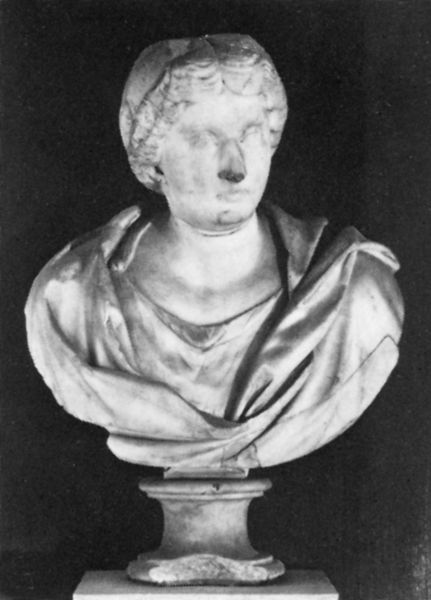
Titel: “Icones”, Skulpturenkatalog der Brüder Reynst
Institution: Amsterdam, Rijksprentenkabinett
Schlagwörter: kopf, mann, umhang, weiß, frau, marmor, mund, nase, schwarz, dame, tuch, hemd, augen, falten, sockel, stein, porträt, gewand, haare, schultern, skulptur, ernst, büste, faltenwurf, kran, schwarz weiß, kranz, basis, augustus, beschädigt